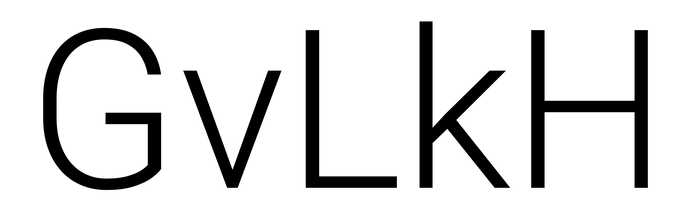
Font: Roboto_Light